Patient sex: M
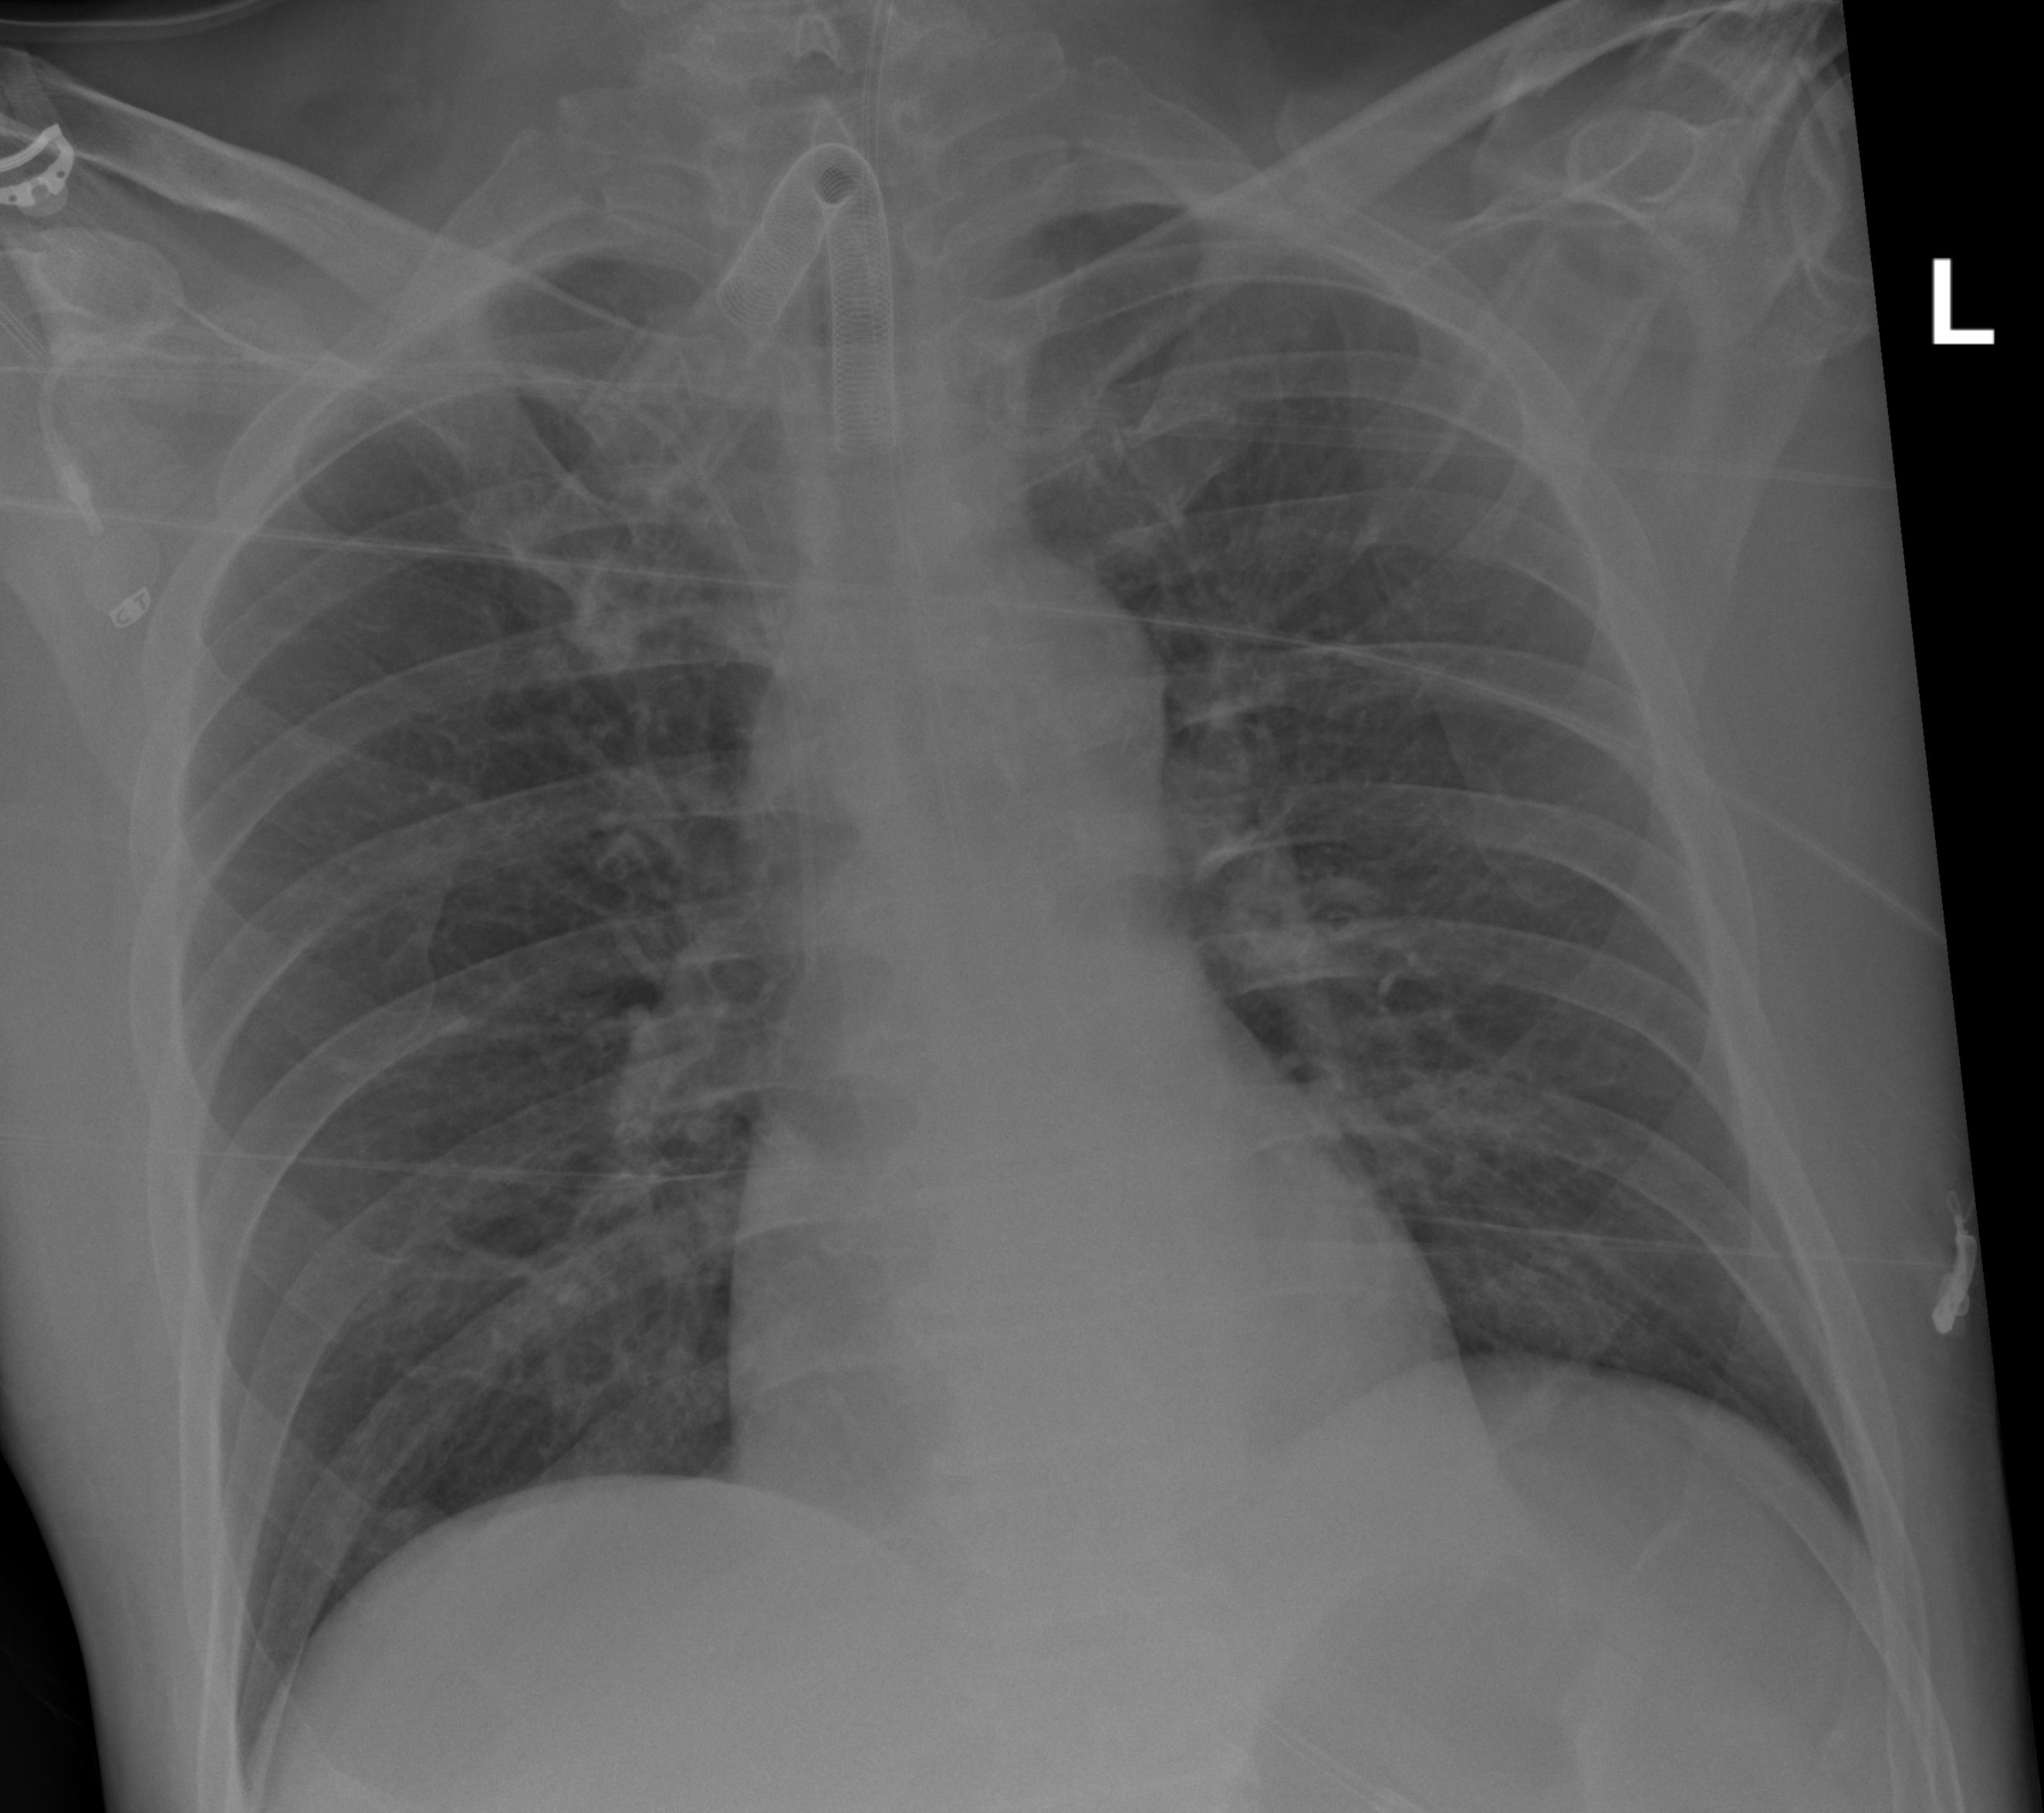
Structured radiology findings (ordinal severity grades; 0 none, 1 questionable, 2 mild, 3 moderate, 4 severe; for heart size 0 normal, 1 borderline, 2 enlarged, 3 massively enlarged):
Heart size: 0
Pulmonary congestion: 0
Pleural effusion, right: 0
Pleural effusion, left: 0
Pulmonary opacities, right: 0
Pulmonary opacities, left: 0
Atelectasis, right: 2
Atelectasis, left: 2